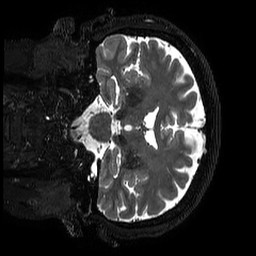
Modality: T2w
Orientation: coronal
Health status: ill
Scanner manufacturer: philips
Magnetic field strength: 3 T
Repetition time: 2.5 s
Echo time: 0.331 s